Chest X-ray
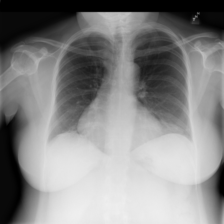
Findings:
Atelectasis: negative
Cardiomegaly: positive
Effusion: positive
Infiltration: negative
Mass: negative
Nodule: negative
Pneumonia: negative
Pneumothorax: negative
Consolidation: negative
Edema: negative
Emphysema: negative
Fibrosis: negative
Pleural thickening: negative
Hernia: negative